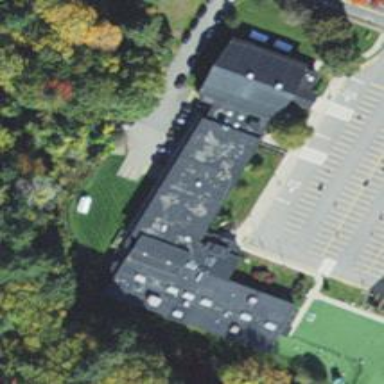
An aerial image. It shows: School building.